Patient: sex F, age 34
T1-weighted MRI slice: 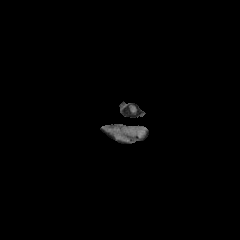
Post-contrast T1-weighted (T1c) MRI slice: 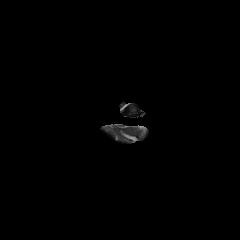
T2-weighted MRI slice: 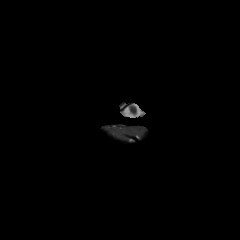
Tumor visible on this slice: no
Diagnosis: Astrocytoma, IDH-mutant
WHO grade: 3